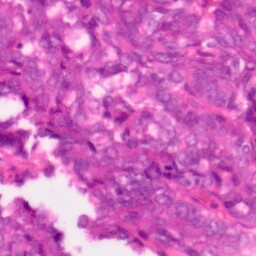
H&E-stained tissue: Colon